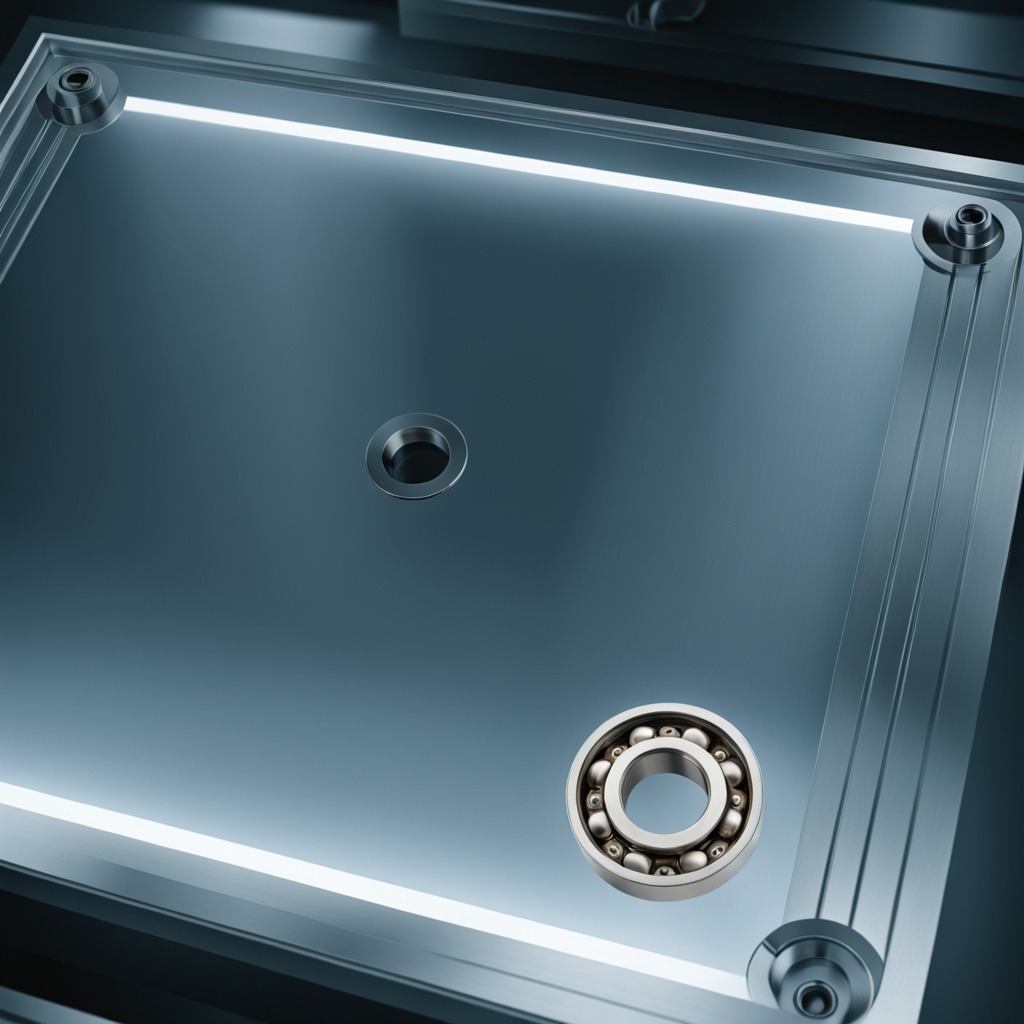
A metal ball bearing is lying on the metal table in a machine shop under fluorescent lights.